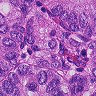
Metastatic tissue present: yes